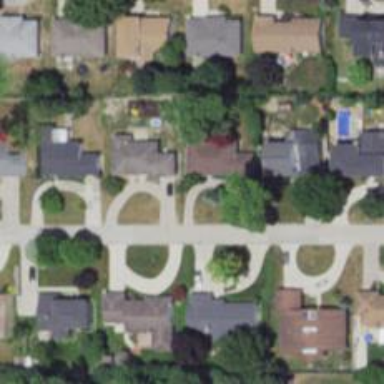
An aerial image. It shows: Driveway.